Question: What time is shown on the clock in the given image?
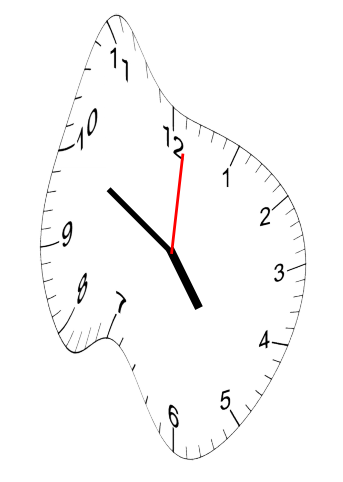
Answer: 04:50:01